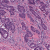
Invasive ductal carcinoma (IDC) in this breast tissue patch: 1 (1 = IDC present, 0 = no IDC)